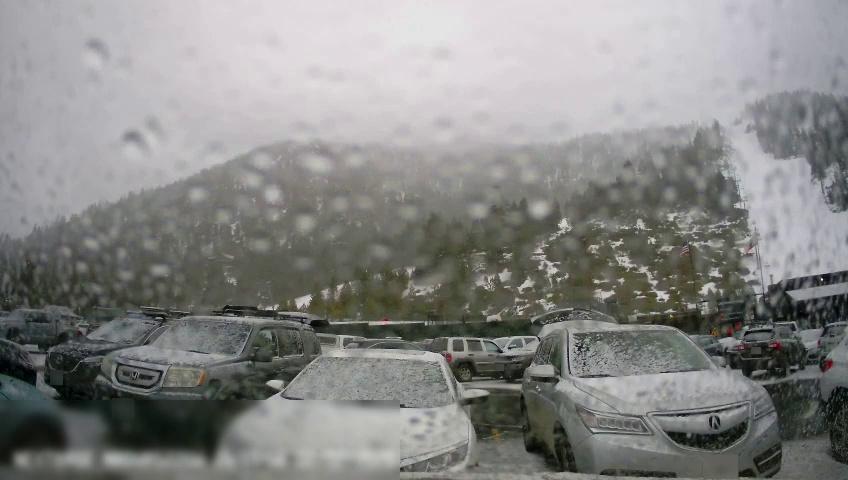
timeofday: Day
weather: Snowy
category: Vehicles | Car
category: Vehicles | Car
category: Vehicles | SUV
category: Vehicles | Truck
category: Vehicles | SUV
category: Vehicles | Car
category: Vehicles | SUV
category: Vehicles | SUV
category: Vehicles | SUV
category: Vehicles | SUV
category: Vehicles | Truck
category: Vehicles | Truck
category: Vehicles | SUV
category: Vehicles | SUV
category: Vehicles | SUV
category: Vehicles | Car
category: Vehicles | Car
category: Vehicles | SUV
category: Drivable Space